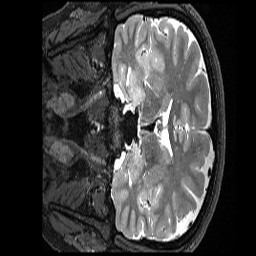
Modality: T2w
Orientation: coronal
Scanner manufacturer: siemens
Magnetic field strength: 3 T
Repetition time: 3.2 s
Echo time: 0.563 s